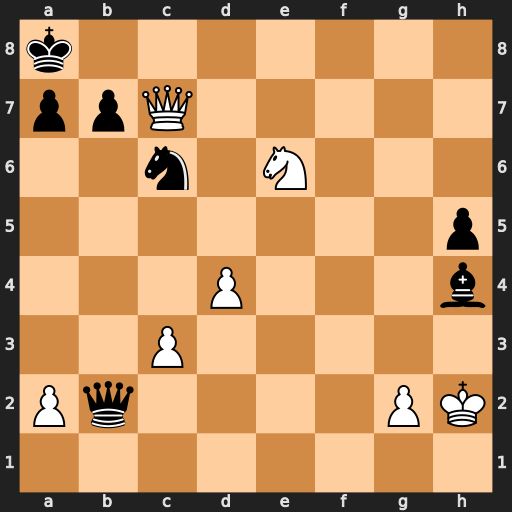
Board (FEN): k7/ppQ5/2n1N3/7p/3P3b/2P5/Pq4PK/8
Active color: w
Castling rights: -
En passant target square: -
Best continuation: Qc8+ Nb8 Nc7#